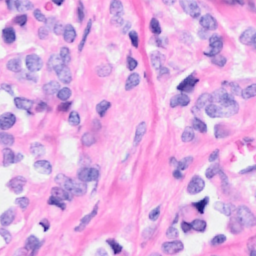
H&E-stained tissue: Breast